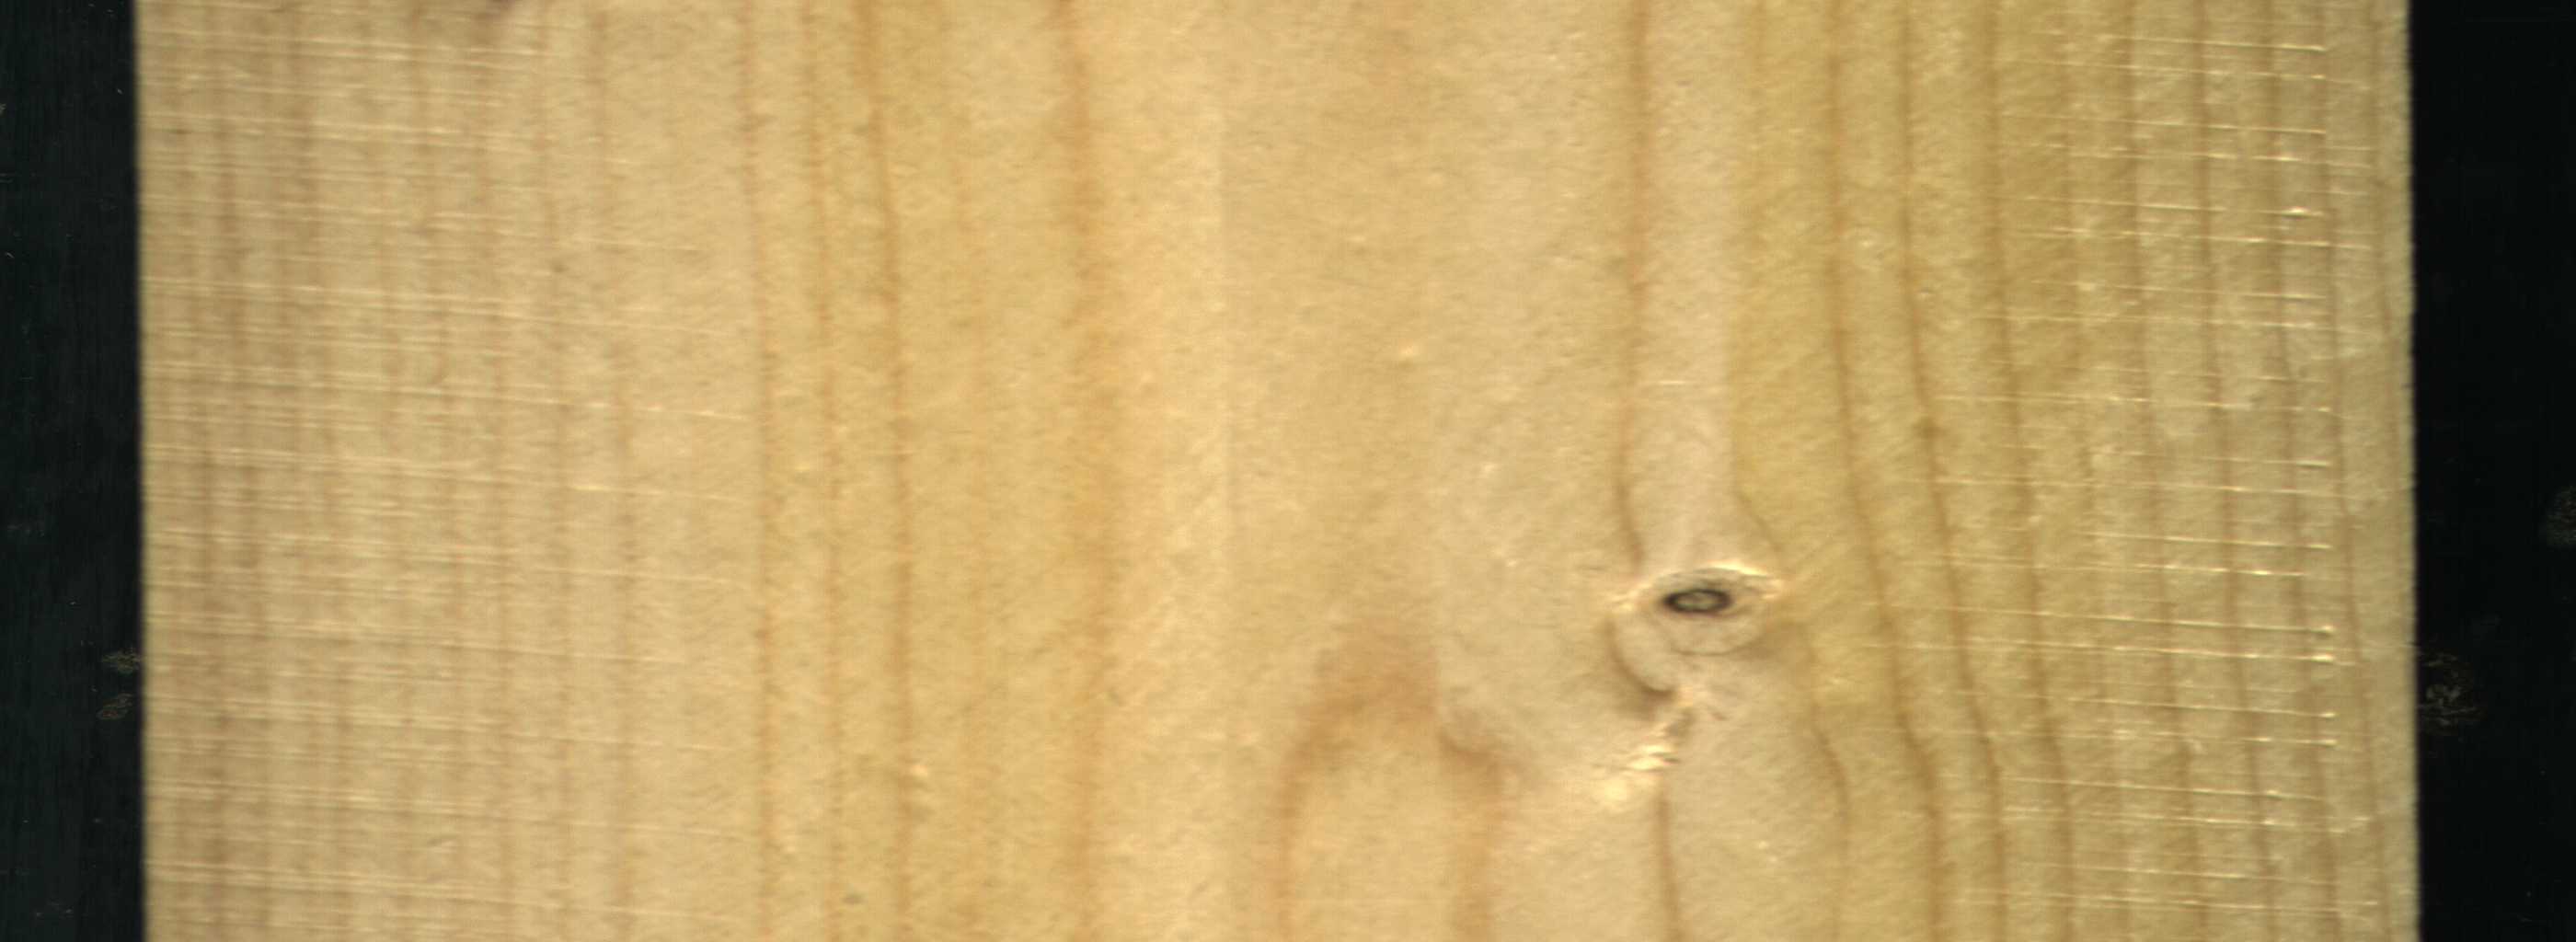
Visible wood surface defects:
Dead_Knot